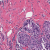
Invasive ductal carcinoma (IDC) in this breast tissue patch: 0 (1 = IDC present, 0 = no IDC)